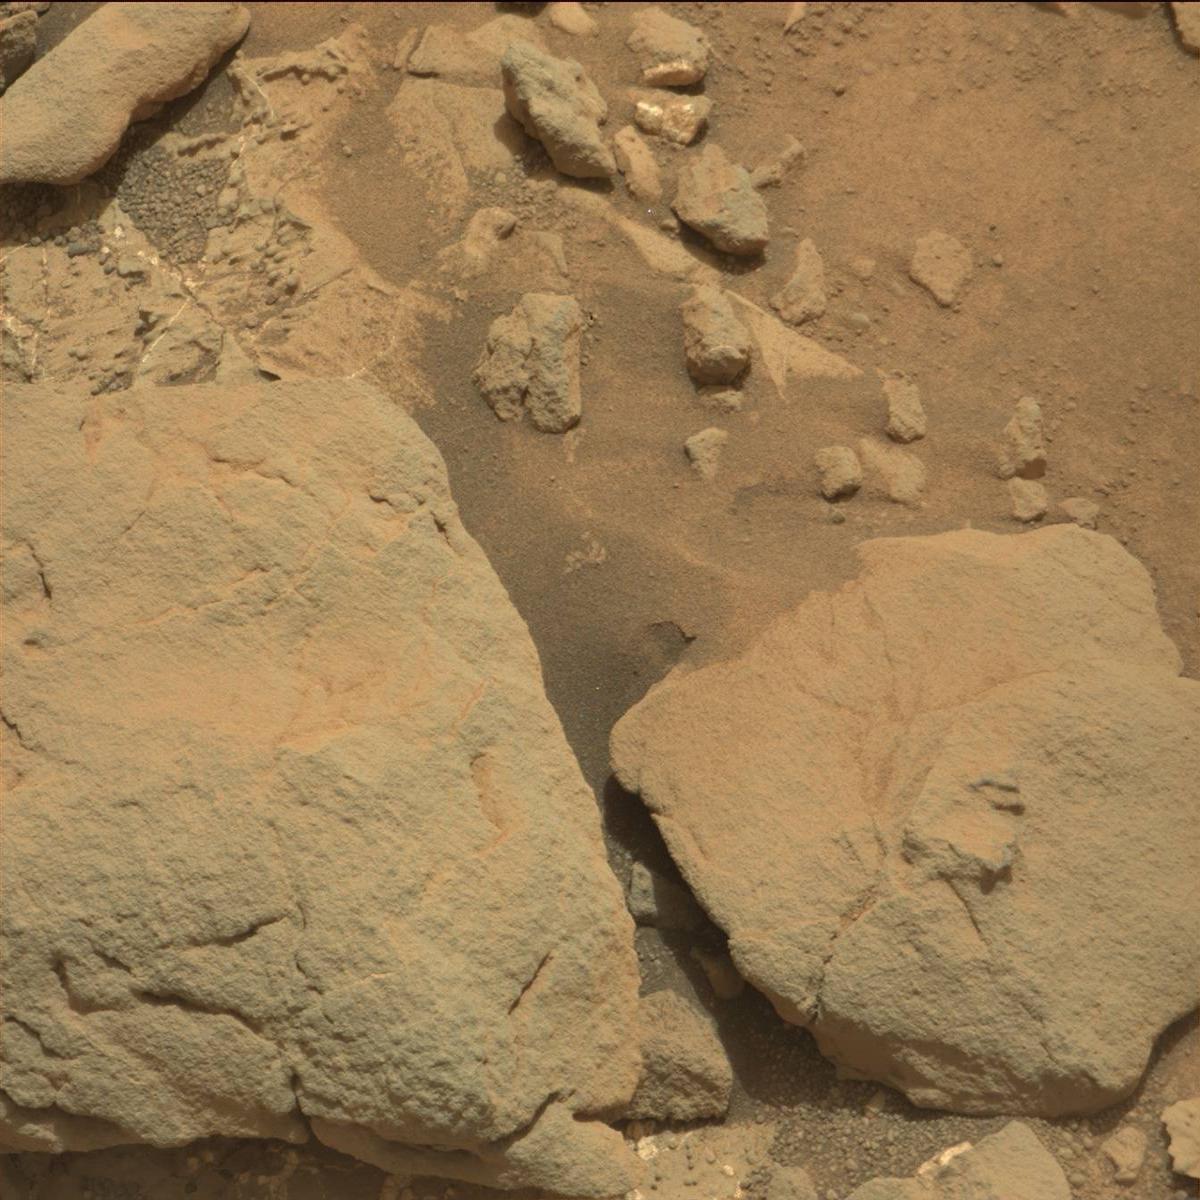
Terrain classes present: Bedrock, Rock, Sand / Soil